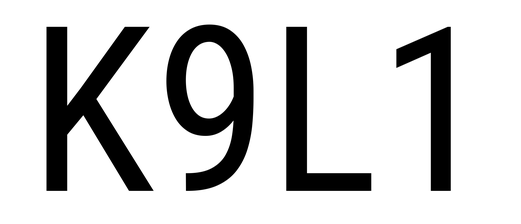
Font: Roboto_Condensed_Regular